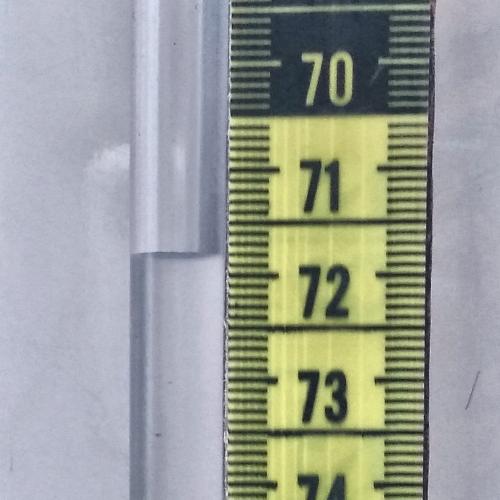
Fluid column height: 71.8 cm